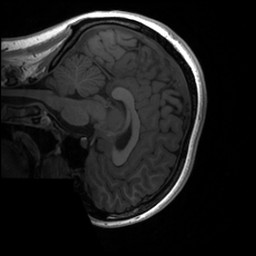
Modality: T1w
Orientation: sagittal
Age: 20
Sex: female
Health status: healthy